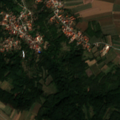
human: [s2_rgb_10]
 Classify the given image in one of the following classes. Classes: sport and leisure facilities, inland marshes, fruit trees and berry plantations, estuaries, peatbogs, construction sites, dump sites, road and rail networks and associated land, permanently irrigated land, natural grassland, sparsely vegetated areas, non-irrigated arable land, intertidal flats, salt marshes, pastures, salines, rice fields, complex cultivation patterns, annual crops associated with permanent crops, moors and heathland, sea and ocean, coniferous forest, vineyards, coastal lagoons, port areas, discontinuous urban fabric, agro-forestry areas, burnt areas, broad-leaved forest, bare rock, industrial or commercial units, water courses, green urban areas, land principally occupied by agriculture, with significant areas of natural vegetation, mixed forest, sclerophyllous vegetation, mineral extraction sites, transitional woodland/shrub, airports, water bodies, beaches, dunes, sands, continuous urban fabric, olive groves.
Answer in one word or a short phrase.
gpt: discontinuous urban fabric, non-irrigated arable land, land principally occupied by agriculture, with significant areas of natural vegetation, broad-leaved forest